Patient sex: M
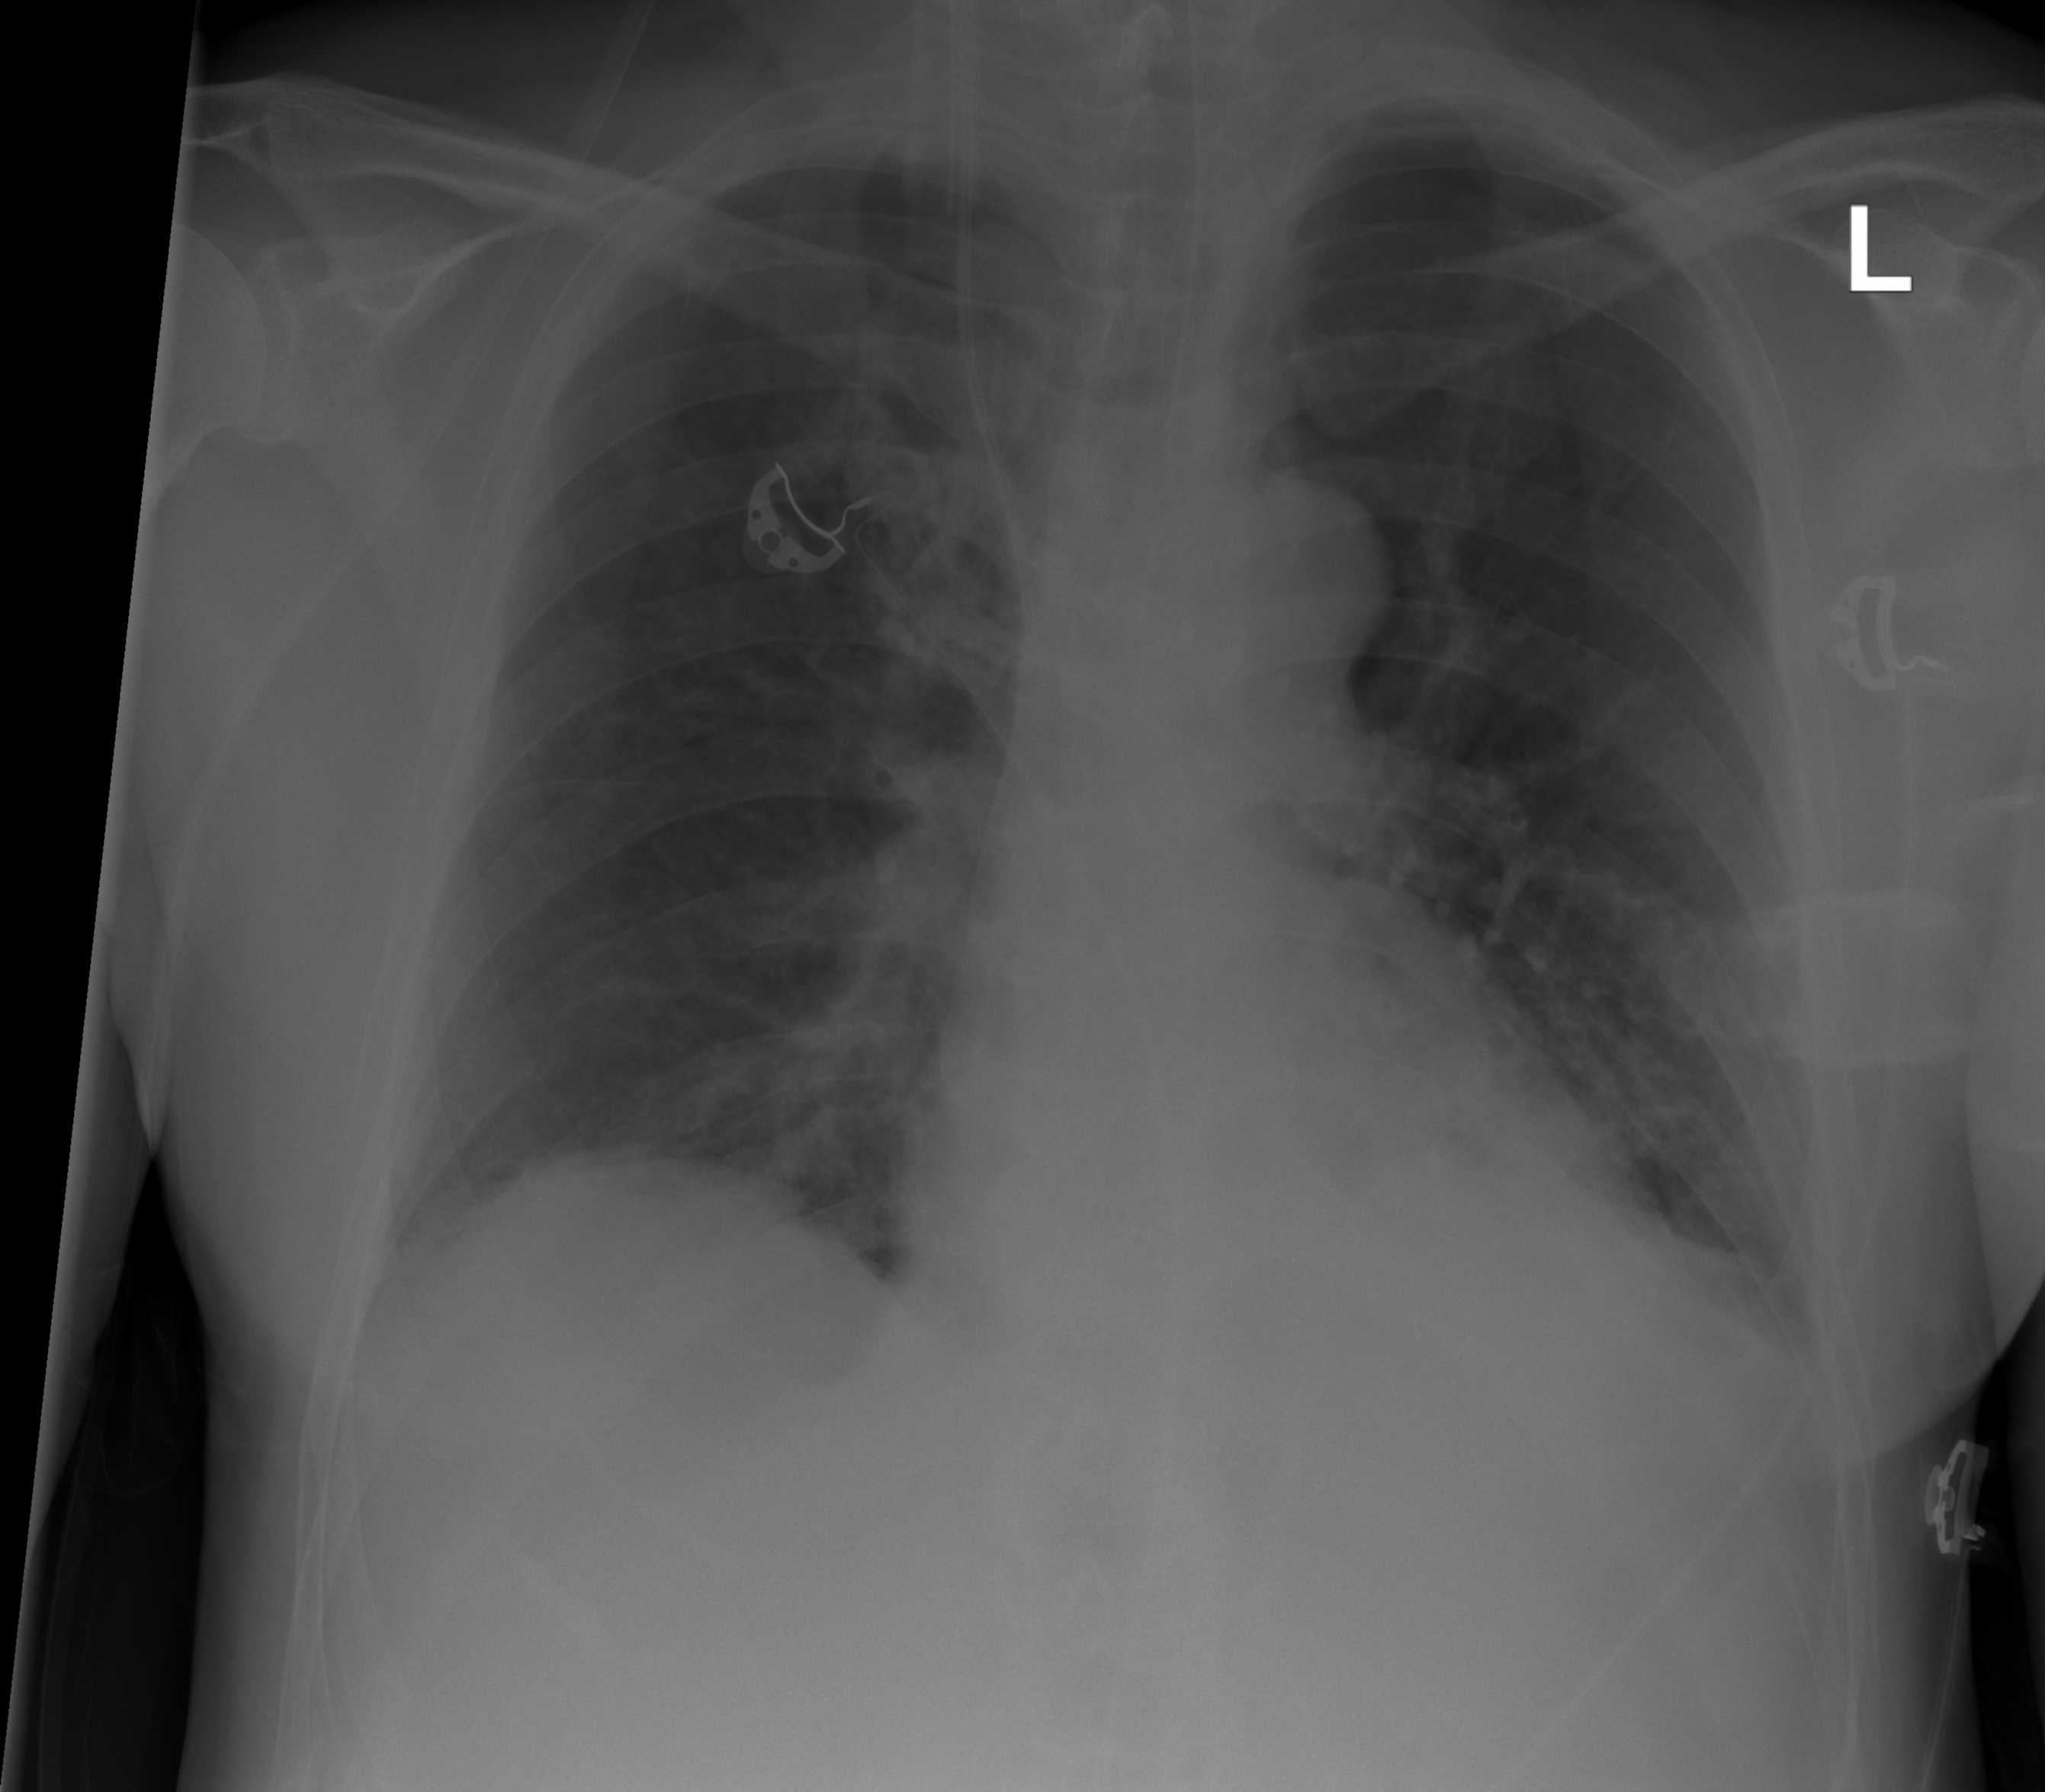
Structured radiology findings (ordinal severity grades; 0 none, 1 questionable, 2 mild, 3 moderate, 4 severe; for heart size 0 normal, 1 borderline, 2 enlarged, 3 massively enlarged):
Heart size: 1
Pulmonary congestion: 0
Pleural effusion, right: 2
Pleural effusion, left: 2
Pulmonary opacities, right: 0
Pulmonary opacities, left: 0
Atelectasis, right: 2
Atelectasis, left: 2